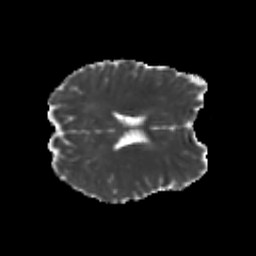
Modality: MD
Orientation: axial
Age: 26
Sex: male
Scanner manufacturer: siemens
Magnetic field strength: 3 T
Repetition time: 3.5 s
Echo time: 0.104 s